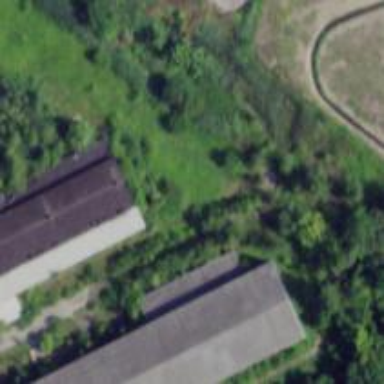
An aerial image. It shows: Abandoned railway spur.